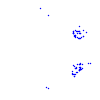
Particle: electron